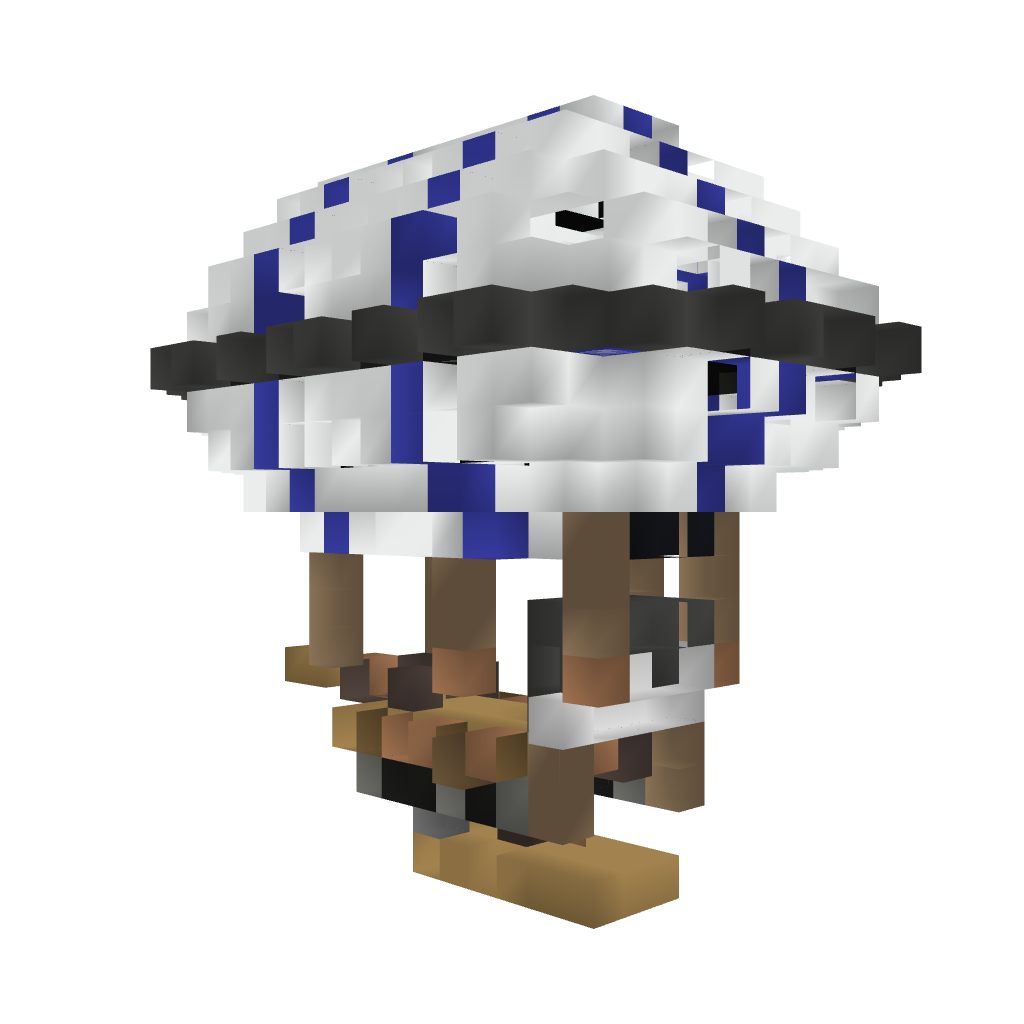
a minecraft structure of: Small airship